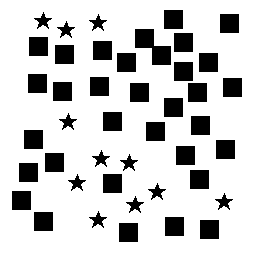
Squares: 33
Triangles: 0
Stars: 11
Total shapes: 44